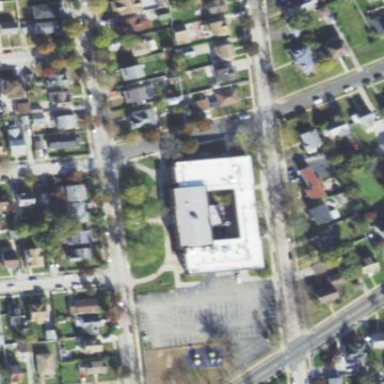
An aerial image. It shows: School.